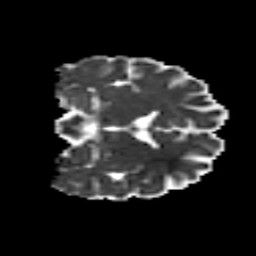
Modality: MD
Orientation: coronal
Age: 34
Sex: female
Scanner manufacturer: siemens
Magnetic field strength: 3 T
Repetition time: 8.6 s
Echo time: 0.095 s